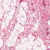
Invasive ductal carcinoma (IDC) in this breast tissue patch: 0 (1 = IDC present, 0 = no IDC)